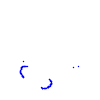
Particle: pion